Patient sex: F
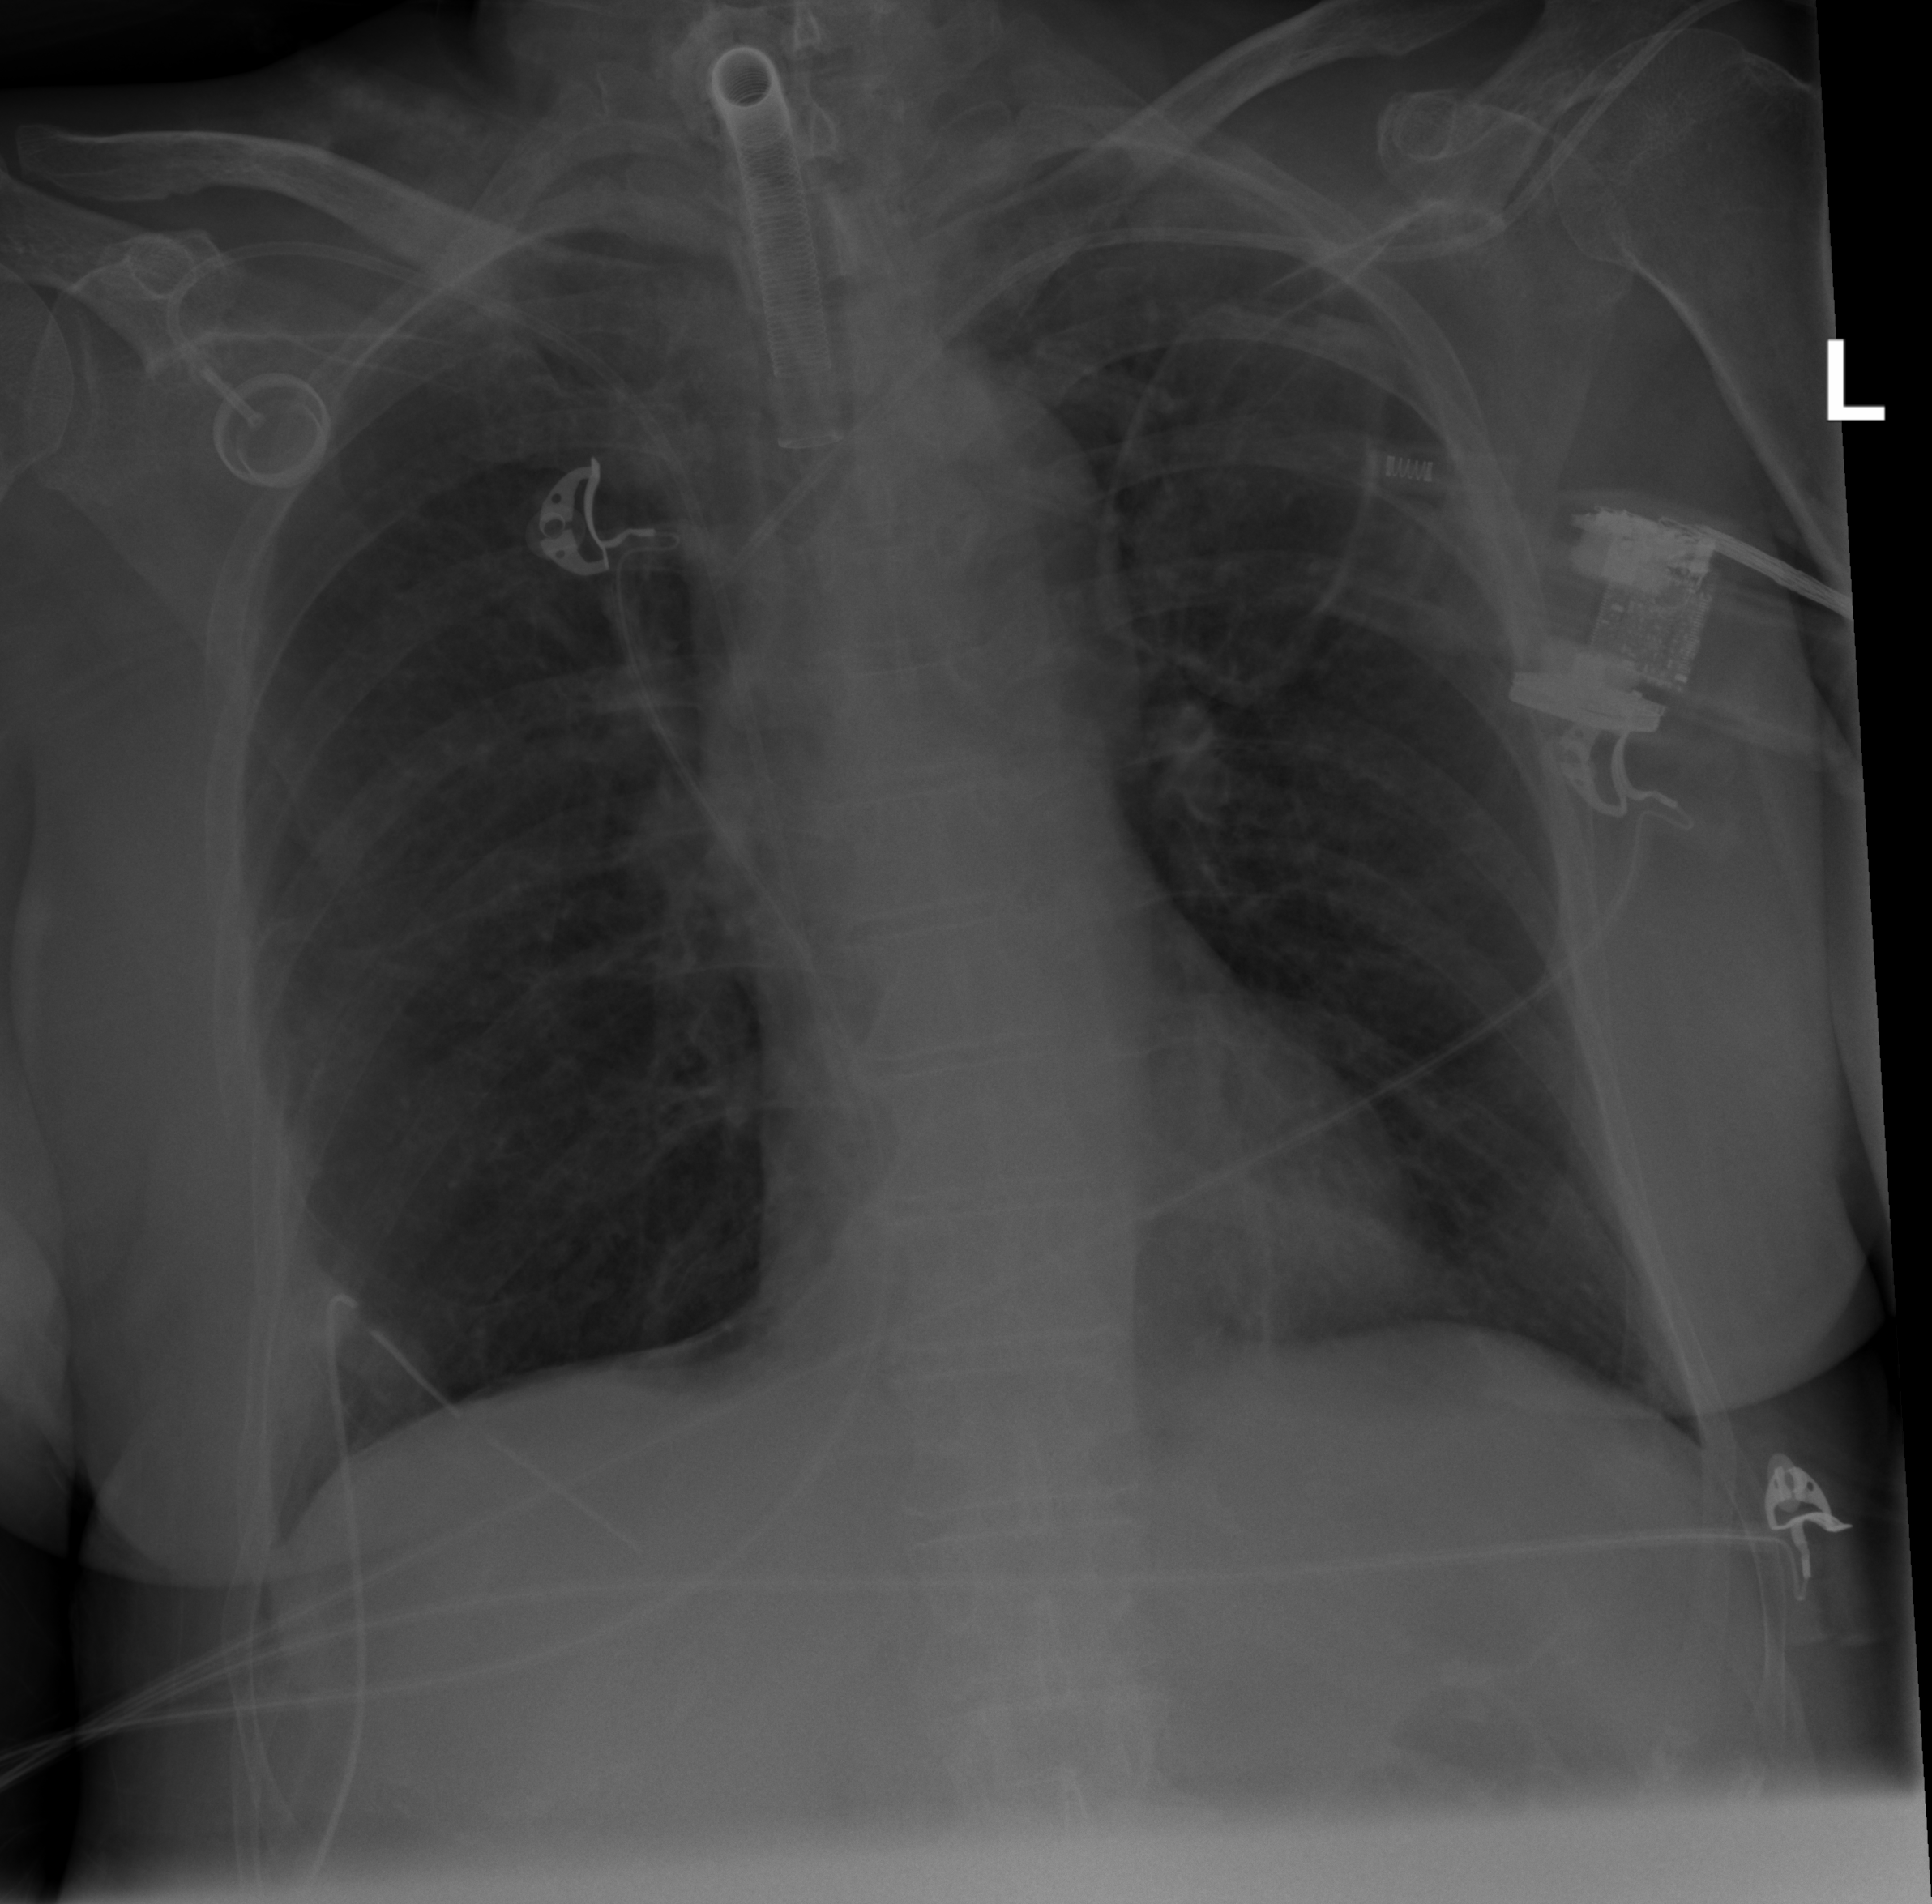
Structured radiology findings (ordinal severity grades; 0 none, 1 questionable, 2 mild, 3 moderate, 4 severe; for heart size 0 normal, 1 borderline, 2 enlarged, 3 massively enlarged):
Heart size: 0
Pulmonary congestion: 0
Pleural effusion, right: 2
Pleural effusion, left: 0
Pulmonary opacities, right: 0
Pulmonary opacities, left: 0
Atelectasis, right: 2
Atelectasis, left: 2